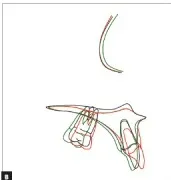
B) Superimposition at palate.
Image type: radiology (x_ray)